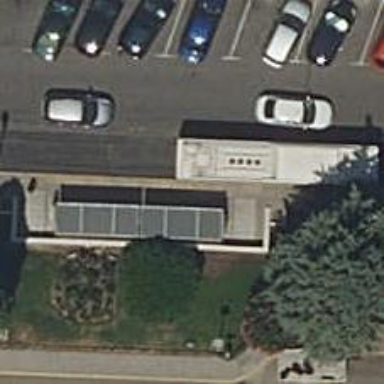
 serving as platform for public transportation."